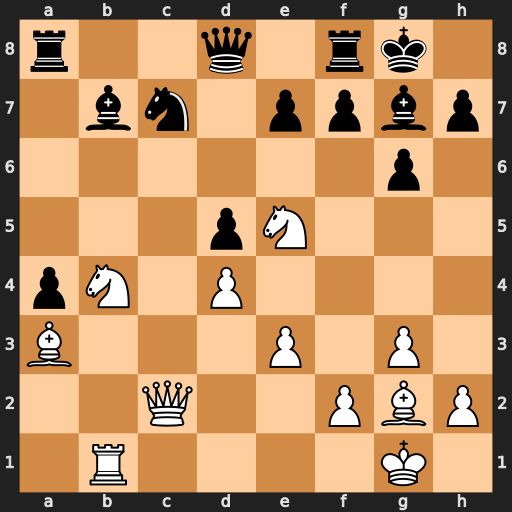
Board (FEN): r2q1rk1/1bn1ppbp/6p1/3pN3/pN1P4/B3P1P1/2Q2PBP/1R4K1
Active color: w
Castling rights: -
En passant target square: -
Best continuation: Nbc6 Bxc6 Nxc6